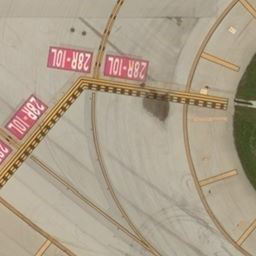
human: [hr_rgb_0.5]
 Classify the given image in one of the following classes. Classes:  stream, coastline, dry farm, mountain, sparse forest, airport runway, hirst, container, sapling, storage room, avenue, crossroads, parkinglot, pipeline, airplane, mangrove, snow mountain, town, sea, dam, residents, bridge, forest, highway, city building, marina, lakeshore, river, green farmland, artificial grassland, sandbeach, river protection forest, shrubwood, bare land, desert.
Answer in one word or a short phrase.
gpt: airport runway